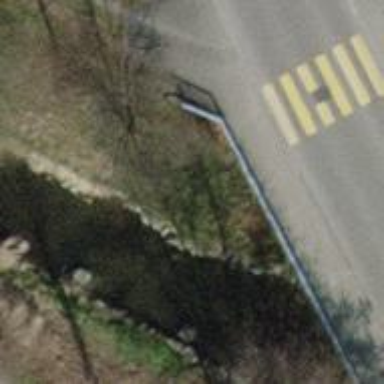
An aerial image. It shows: Sidewalk bridge over footway.